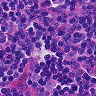
Metastatic tissue present: no